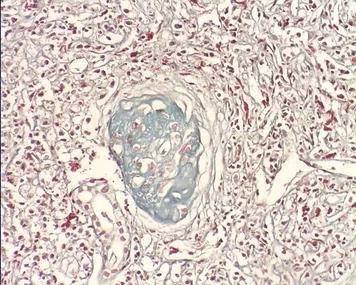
A large number of plasma cell diffuse infiltration and IgG4 staining was positive and tubules atrophy, renal interstitial diffuse fibrosis. IgG4-immunostaining and Masson staining (x400).
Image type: pathology (masson_trichrome)